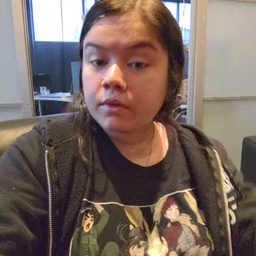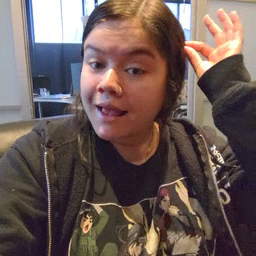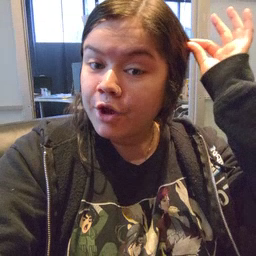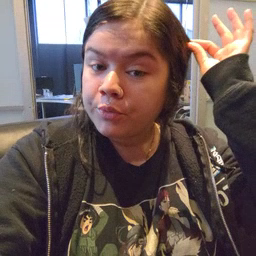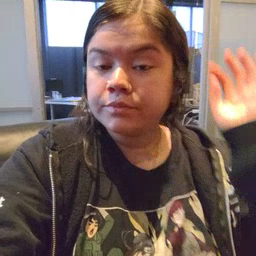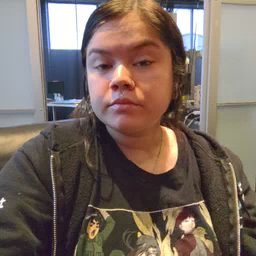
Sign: hair